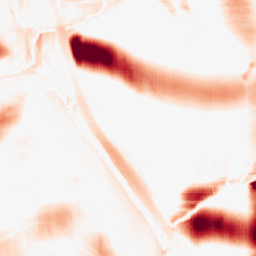
Category: morphological
Decomposition family: morphological_square
Decomposition parameters: operation: opening
size: 50
Upsampling method: sinc_hamming
Upsampling parameters: scale: 8
kernel_size: 16
Upsampling scale: 8